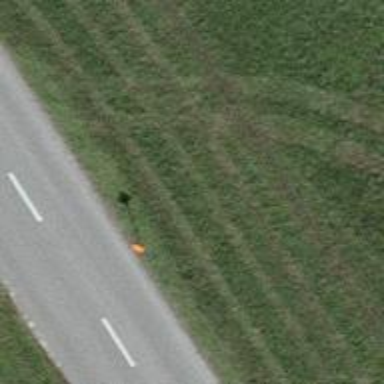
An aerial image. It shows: Aerial marker.